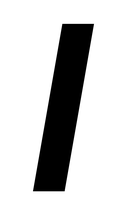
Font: Poppins-SemiBoldItalic